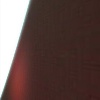
Label: sunburn